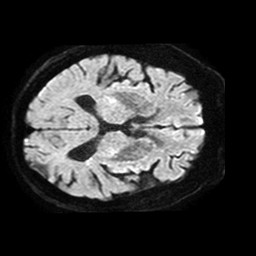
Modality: TRACE
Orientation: axial
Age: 81
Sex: male
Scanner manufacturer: philips
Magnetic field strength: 1.5 T
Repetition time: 3.775 s
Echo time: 0.09565 s